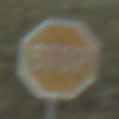
Verkehrszeichen: Stop
Umgebung: Outdoor, Nature
Tageszeit: Night
Wetter: Clear
Licht: Natural
Jahreszeit: NotSpecified
Kontrast: HighContrast